Question: i have win7 operating system without any services or program sending stream at background,firewall inbound connection set to none, sharing disabled, and i am behind NAT. Today i just start wireshark, then i see these STUN protocols, i cannot find any process send the stream because the stream doesn't show in resmon,taskmgr,or processhacker.
below is the screenshot of wireshark

how to see which program/service which sending/accept STUN protocols ?
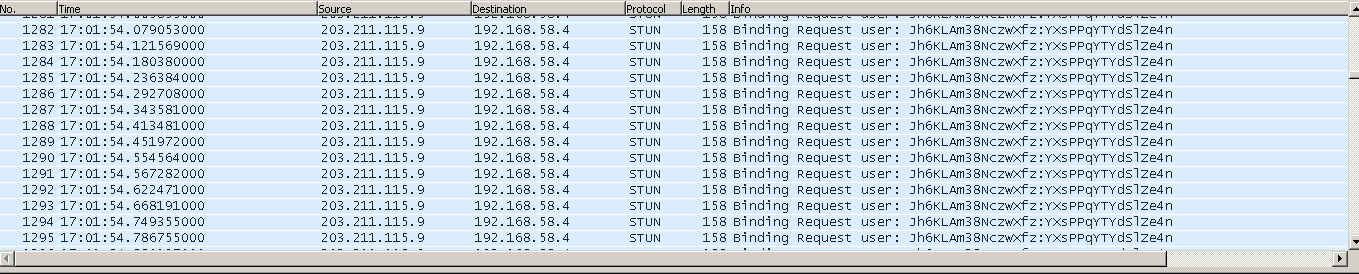
Answer: STUN is Session Traversal Utilities for NAT. Originally designed for VOIP apps.
Something is using it on your Windows, and I would scan for malware/viruses as those have been known to use STUN as an exploit:
<URL>
<URL>